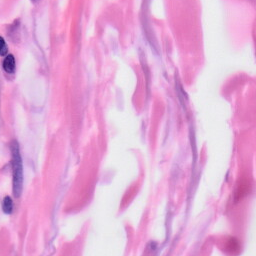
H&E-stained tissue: Skin